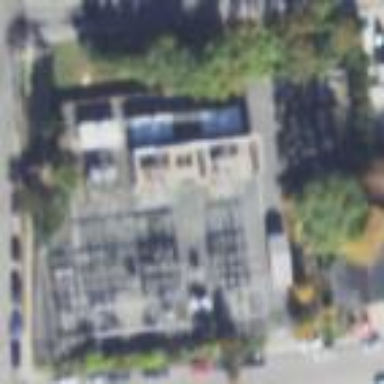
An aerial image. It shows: Power substation.